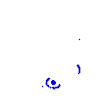
Particle: proton